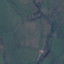
Label: Pasture